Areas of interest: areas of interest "Wenjiang Chamber of Commerce Plaza"
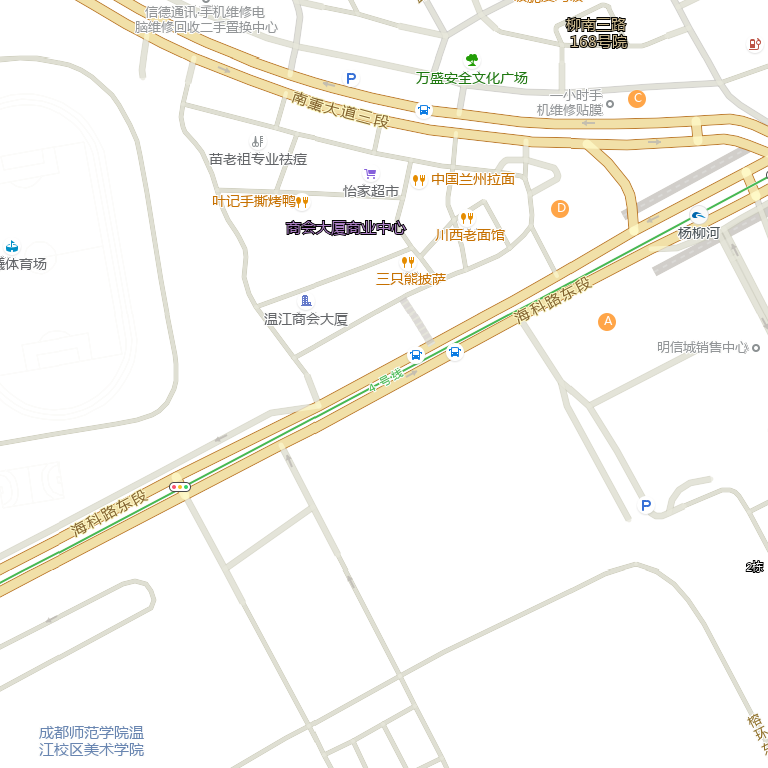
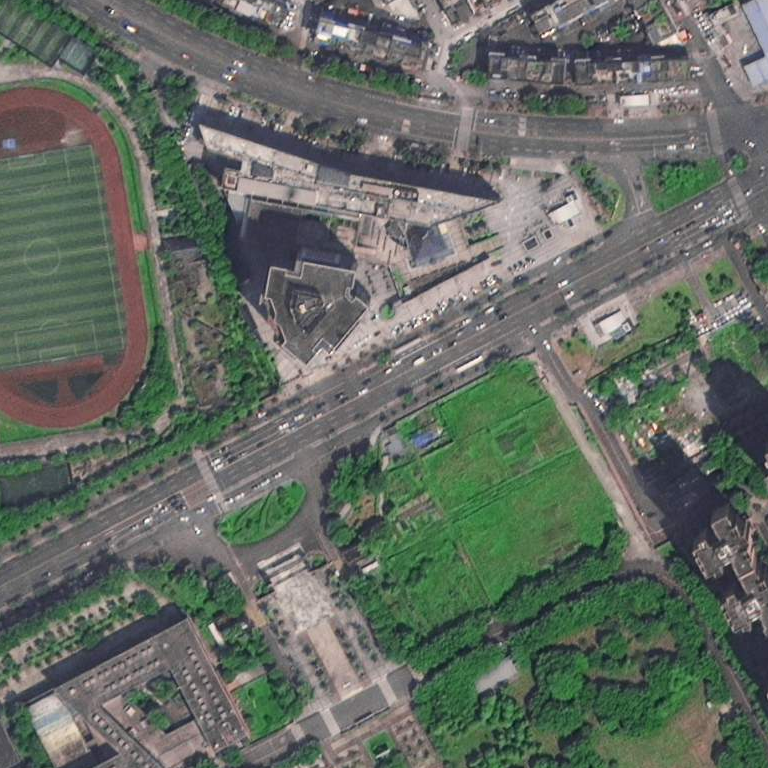